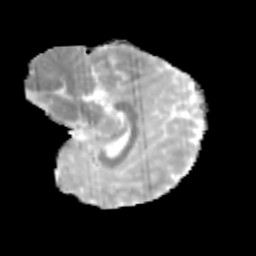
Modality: MD
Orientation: sagittal
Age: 11
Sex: male
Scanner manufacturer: siemens
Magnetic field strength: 3 T
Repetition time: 3.8 s
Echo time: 0.07 s